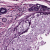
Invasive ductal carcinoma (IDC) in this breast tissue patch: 0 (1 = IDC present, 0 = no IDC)